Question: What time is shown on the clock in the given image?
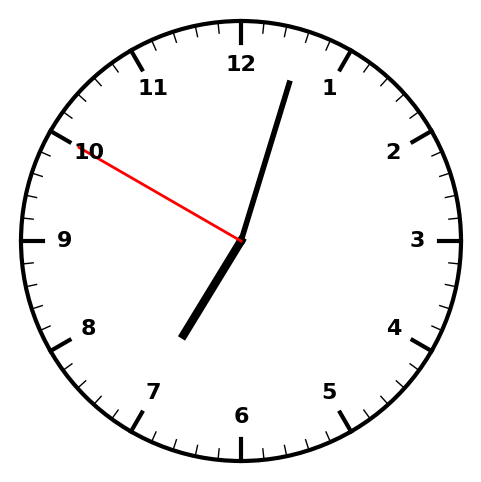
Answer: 07:02:50